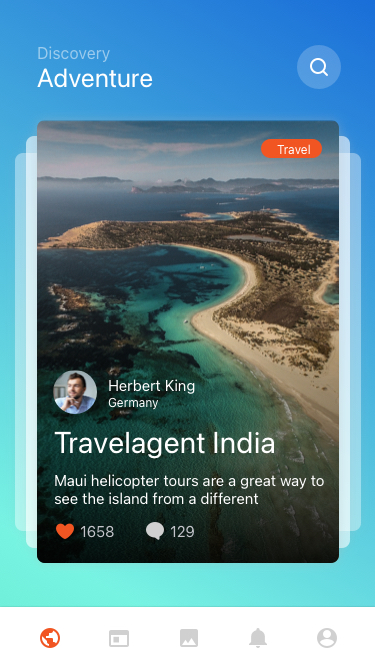
Text in this UI design:
Discovery
Adventure
Travel
1658
129
Maui helicopter tours are a great way to see the island from a different perspective and have a fun adventure. If you have never been on a helicopter before, this is a great place to do it. You will see all the beauty that Maui has to offer and can have a great time for the entire family. Tours are not too expensive and last from forty five minutes to over an hour. You can see places that are typically inaccessible with Maui helicopter tours. Places that are not available by foot or vehicle can be seen by air. Breathtaking sights await those who are up for some fun Maui helicopter tours. If you will be staying on the island for a considerable amount of time, you may want to think about doing multiple Maui helicopter tours. There are multiple destinations and you can see all the island has to offer.

East Maui helicopter tours will give you a view of the ten thousand foot volcano, Haleakala or House of the sun. This volcano is dormant and last erupted in 1790. You will be able to see the crater of the volcano and the dry, arid earth surrounding the south side of the volcano’s slop with Maui helicopter tours. The view of this is truly breathtaking and is a sight not to be missed. It is also highly educational with a chance to see a dormant volcano up close, something that can not be seen every day. On the northern and southern sides of the volcano, you will see an incredible different view however. These sides are lush and green and you will be able to see some beautiful waterfalls and gorgeous brush. Tropical rainforests abound on this side of the island and it is something that is not easily accessible by any other means than by air. Maui helicopter tours will allow you to see all of these sights. Make sure to take a camera or video with you when going on Maui helicopter tours to capture the beauty of the scenery and to show friends and family at home all the wonderful things you saw while on vacation.

West Maui helicopter tours have a slightly different view than what you will see in the east. The smaller of the two volcanoes on the island is on this side. Unlike the east volcano, this one is no dormant but extinct with millions of years of erosion cutting deep valleys and into the mountains. The rainfall is high in this are and it results in many waterfalls that cascade over the steep ridges. This area is entirely uninhabited and pure. There is no way to reach this destination except by air so if you want to see this breathtaking view, Maui helicopter tours are the way to go. It is said that this area of Maui is one of the most beautiful natural landscapes in the world and should be missed if you have the opportunity to take Maui helicopter tours to this part of the island. Since it is only accessible by air, this is the only way you will be able to see it.

Molokai Maui helicopter tours will take you to a different island but one that is only nine miles away and easily accessible by air. This island has a very small population with a different culture and scenery. The entire coast of the northeast is lined with cliffs and remote beaches. They are completely inaccessible by any other means of transportation than air. People who live on the island have never even seen this remarkable scenery unless they have taken Maui helicopter tours to view it. When the weather has been rainy and there is a lot of rainfall for he season you will see many astounding waterfalls. The cliffs in this region are among the highest in the world and to see water cascading from the high peaks is simply breathtaking. The short jaunt from Maui with Maui helicopter tours is well worth seeing the beauty of this natural environment.

Maui helicopter tours are a great way to tour those places that can not be reached on foot or by car. The tours last approximately one hour and range from approximately one hundred eight five dollars to two hundred forty dollars person. For many, this is a once in a lifetime opportunity to see natural scenery that will not be available again. Taking cameras and videos to capture the moments will also allow you to relive the tour again and again as you reminisce throughout the years.
Travelagent India
Herbert King
Germany